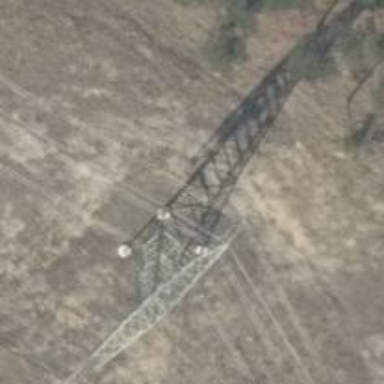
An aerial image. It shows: Power line with three cables.